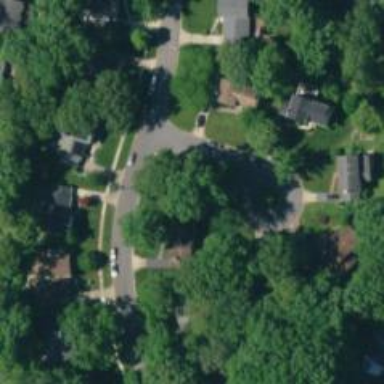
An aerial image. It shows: Residential road.